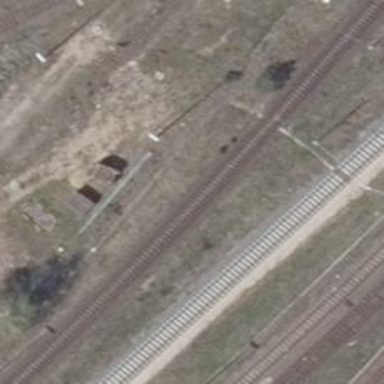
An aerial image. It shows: Rail yard with electrified contact lines for the railway.